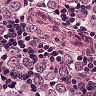
Metastatic tissue present: yes